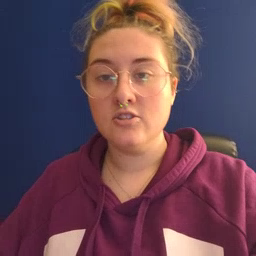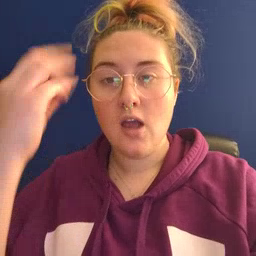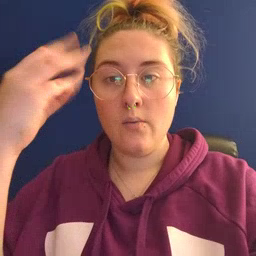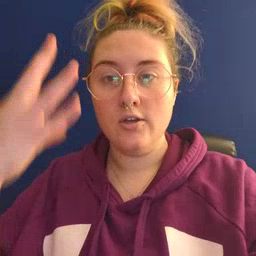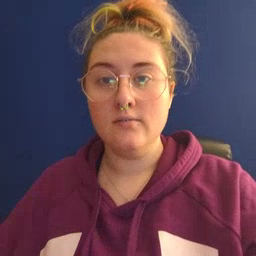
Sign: shower